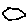
Label: hexagon